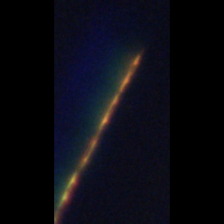
Taxon: Psuedo-nitzschia
Group: Diatoms